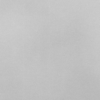
Label: dusty